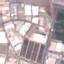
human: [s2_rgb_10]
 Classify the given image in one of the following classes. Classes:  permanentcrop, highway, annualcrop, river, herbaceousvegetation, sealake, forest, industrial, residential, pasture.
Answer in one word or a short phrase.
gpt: Industrial